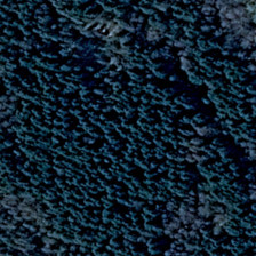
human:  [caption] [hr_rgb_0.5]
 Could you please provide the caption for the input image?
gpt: the vast land was covered with trees.

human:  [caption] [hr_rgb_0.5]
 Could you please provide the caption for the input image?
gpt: The vast land was covered with wood.

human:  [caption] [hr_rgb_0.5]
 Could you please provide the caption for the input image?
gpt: The vast land is covered with trees.

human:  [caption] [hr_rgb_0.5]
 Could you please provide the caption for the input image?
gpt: The vast land was covered with trees.

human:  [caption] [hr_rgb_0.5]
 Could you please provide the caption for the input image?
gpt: The vast land is covered with trees.